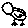
Label: bird